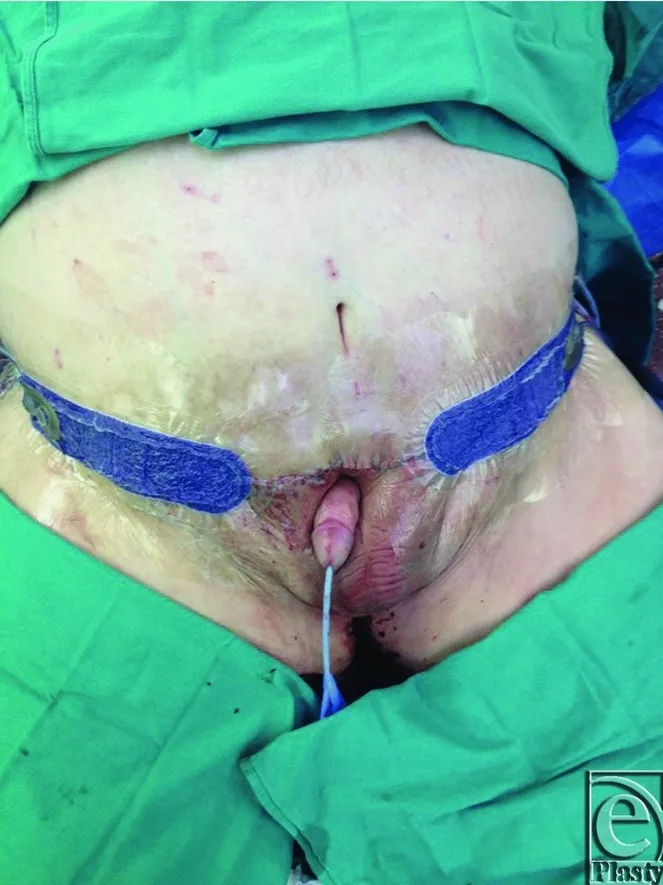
Status post final reconstruction.
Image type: medical_photograph (skin_photograph)